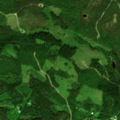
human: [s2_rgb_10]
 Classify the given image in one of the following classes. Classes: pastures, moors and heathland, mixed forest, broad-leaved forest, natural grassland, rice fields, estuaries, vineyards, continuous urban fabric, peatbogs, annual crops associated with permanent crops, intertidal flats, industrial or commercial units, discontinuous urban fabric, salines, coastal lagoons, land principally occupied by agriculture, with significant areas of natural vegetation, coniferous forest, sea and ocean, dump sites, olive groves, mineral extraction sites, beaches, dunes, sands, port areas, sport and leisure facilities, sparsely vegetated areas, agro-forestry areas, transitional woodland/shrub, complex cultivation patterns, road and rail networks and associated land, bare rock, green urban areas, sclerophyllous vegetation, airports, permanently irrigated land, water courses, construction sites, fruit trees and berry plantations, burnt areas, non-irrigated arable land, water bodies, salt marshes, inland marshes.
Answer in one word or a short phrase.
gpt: coniferous forest, mixed forest, transitional woodland/shrub